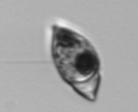
Label: Amphidinium